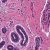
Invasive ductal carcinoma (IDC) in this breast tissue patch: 0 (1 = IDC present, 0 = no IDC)